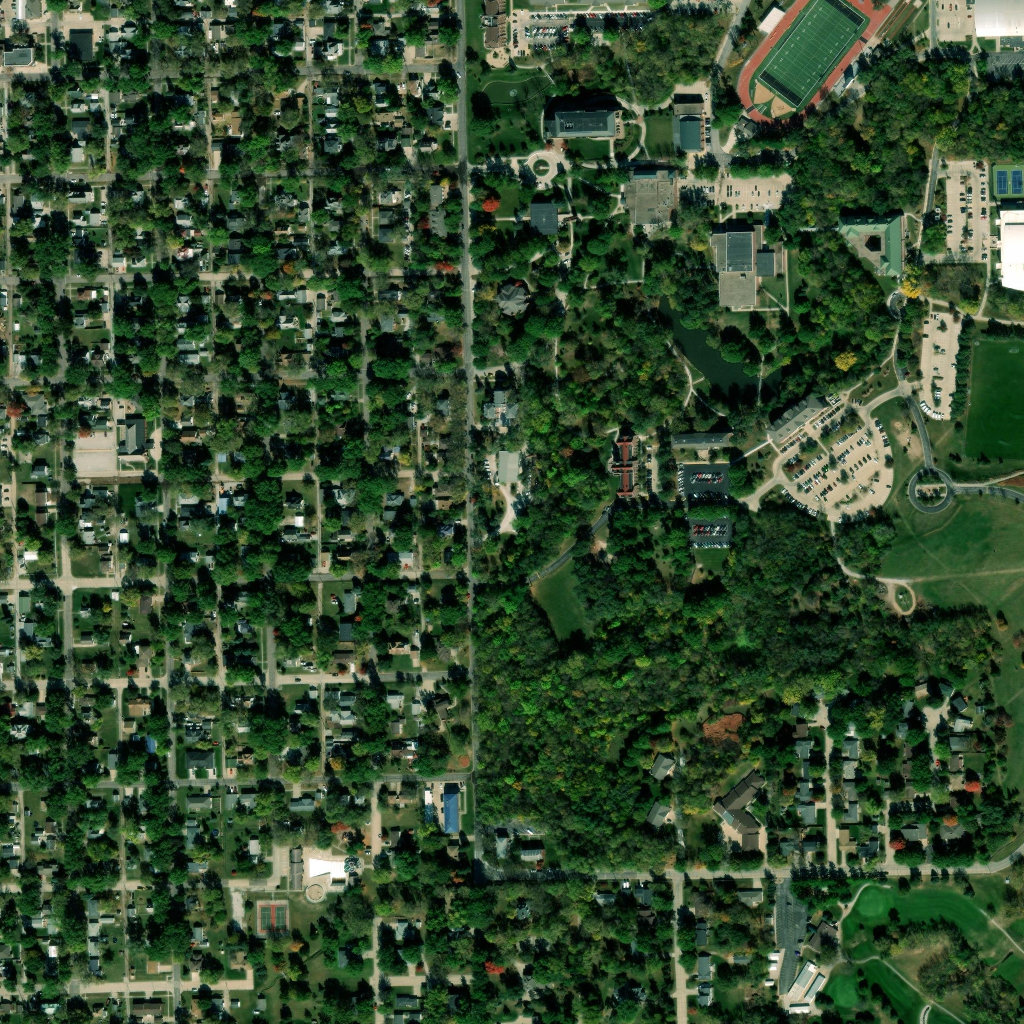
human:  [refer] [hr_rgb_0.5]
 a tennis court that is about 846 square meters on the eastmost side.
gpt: <box>[[97, 16, 99, 19, 0]]</box>